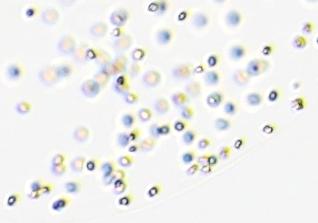
Label: Phaeocystis